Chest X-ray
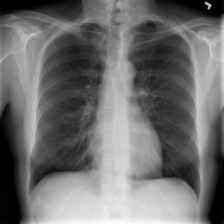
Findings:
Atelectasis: negative
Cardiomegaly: negative
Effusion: negative
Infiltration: positive
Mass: negative
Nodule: negative
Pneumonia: negative
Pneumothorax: negative
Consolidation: negative
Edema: negative
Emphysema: negative
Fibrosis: negative
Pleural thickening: negative
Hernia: negative